Lunar surface albedo tile
Center latitude: 15.239
Center longitude: 29.355
Resolution (meters per pixel, mean): 164.51
Tile area (km^2): 28027.54
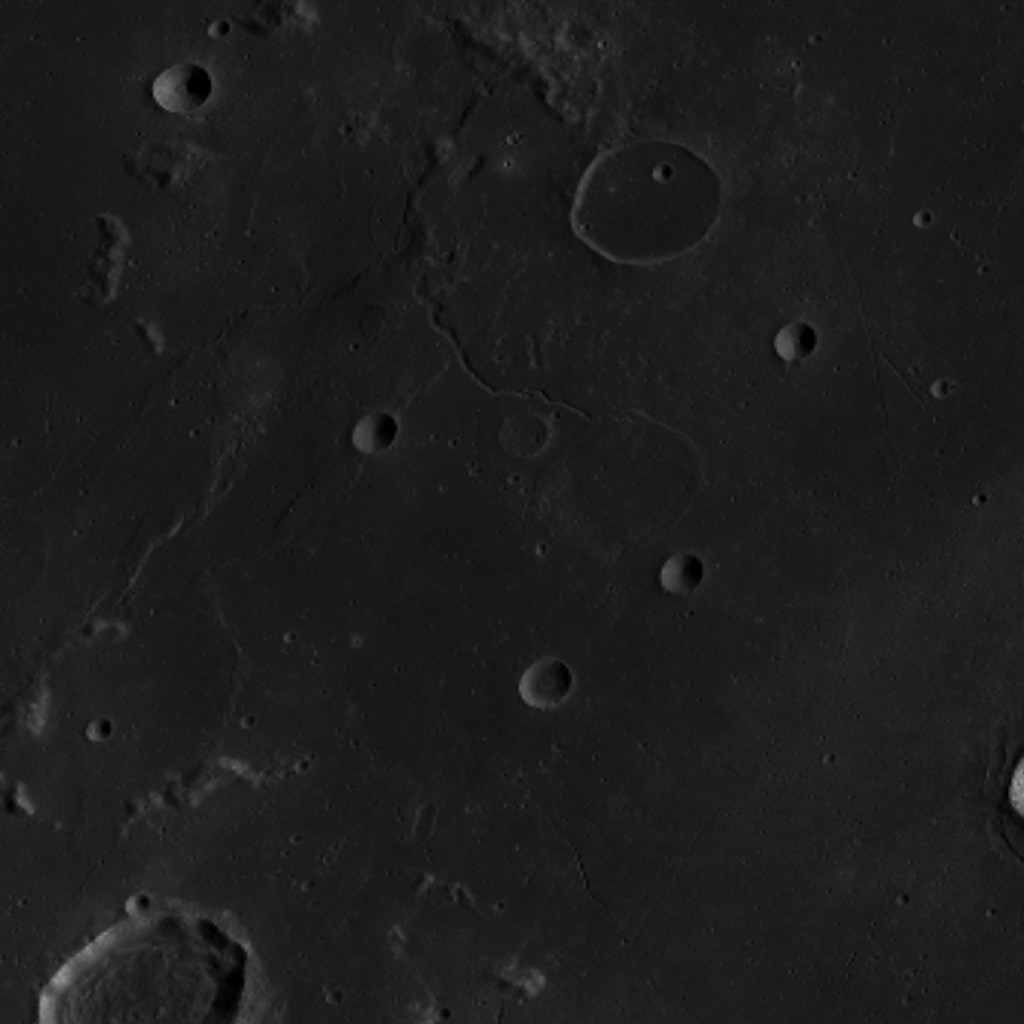